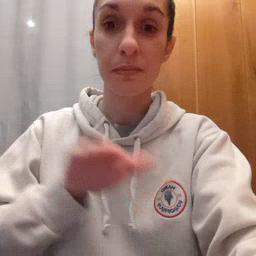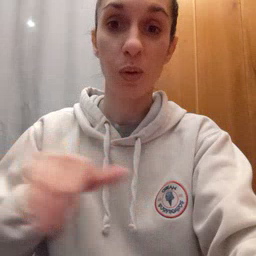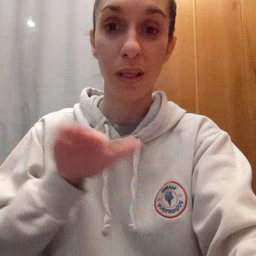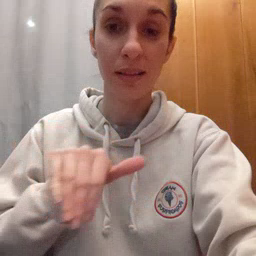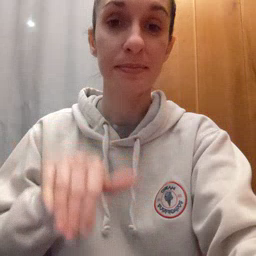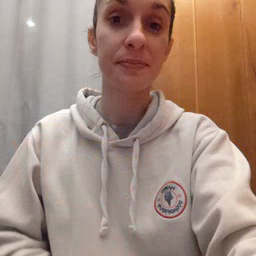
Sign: pool